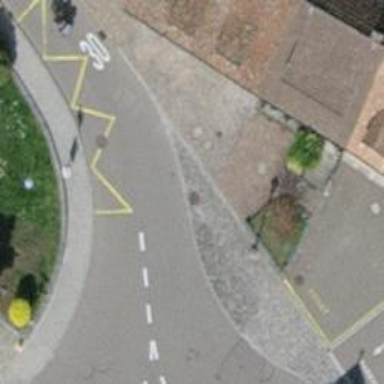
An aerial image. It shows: Public transport stop position.